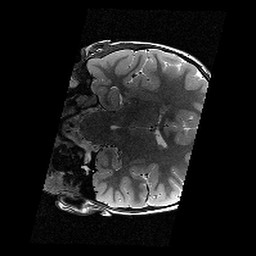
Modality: T2w
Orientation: coronal
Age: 11
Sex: female
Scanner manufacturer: siemens
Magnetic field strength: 3 T
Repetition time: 9.23 s
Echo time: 0.067 s